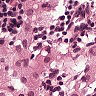
Metastatic tissue present: yes